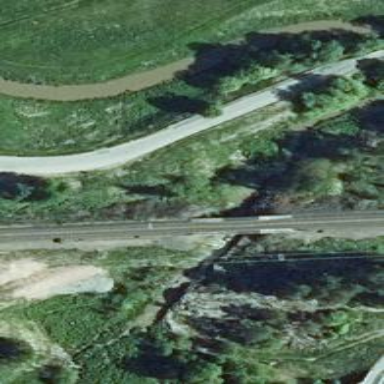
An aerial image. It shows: Bridge used by trains with continuous electrified contact lines.